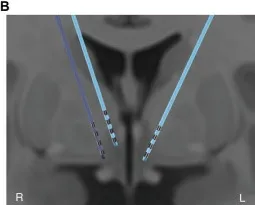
Improved OCD and depression outcomes from tractography-informed DBS repositioning. (B) coronal view of the original (light blue) and repositioned DBS leads (dark blue).
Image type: radiology (tractography)